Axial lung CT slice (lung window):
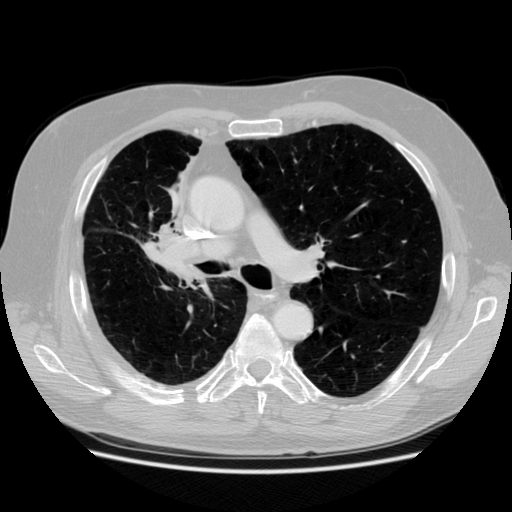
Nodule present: no